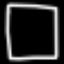
Label: square